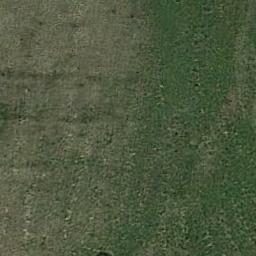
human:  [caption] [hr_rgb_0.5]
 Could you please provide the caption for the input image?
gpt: There is no grass in some parts of the meadow .

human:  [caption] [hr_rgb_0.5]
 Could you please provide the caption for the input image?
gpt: The entire image is dominated by grass .

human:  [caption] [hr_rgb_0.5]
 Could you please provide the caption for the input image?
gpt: The grass on the left side of the meadow is sparse and the grass on the right side of the meadow is dense .

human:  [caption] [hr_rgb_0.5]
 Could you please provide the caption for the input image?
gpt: A sparse meadow with some grass .

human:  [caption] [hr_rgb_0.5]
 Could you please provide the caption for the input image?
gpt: The meadow is next to the bare land .